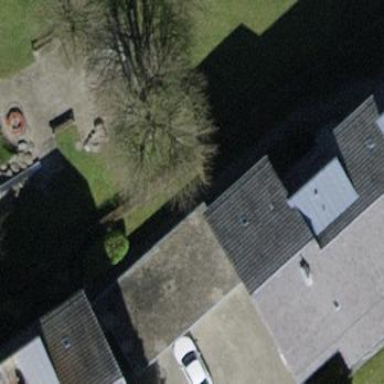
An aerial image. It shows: Group of garages.